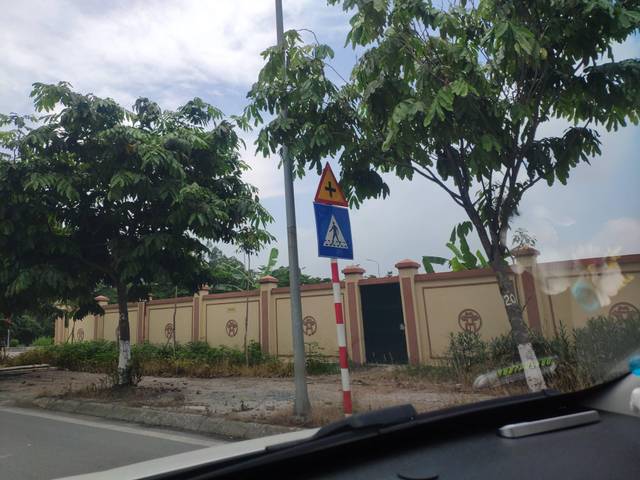
Region: Vietnam
Coordinates: 20.939, 105.85